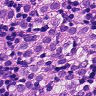
Metastatic tissue present: yes